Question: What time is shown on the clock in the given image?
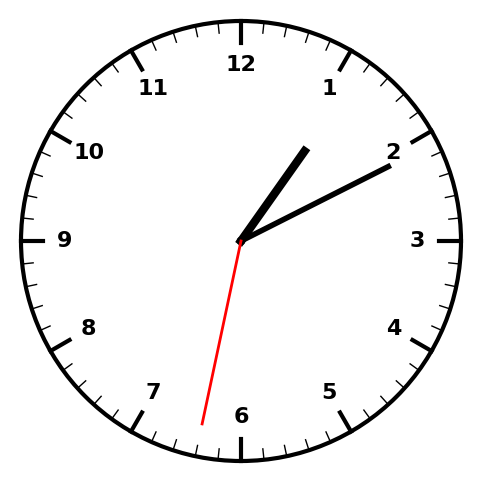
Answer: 01:10:32